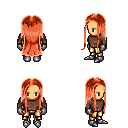
a pixel art fantasy rpg character, female body template, human, tanned skin, brown long-sleeve shirt, gold greaves, red extra-long hairstyle, metal gloves, metal boots, four views (front, back, left, right), 2x2 character sprite sheet, small pixel art, hard edges, no anti-aliasing